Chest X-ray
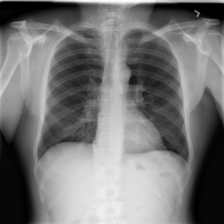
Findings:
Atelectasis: negative
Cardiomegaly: negative
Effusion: negative
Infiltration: negative
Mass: negative
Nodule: negative
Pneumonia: negative
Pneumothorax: negative
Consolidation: negative
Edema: negative
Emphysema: negative
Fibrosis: negative
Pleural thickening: negative
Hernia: negative